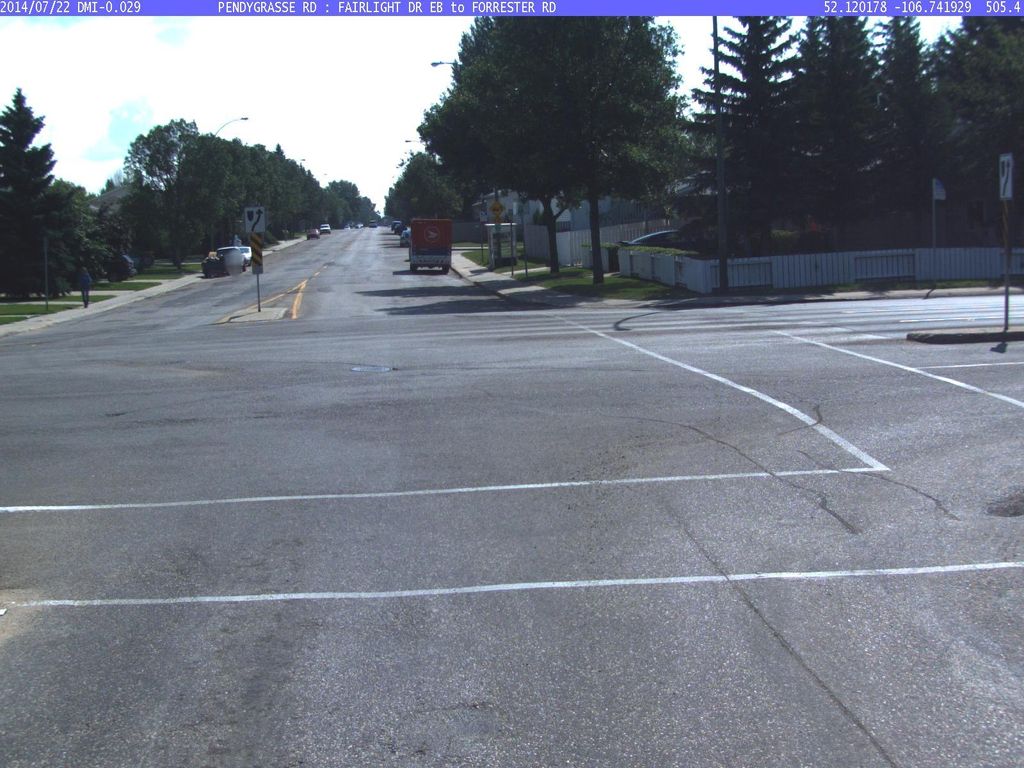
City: saskatoon